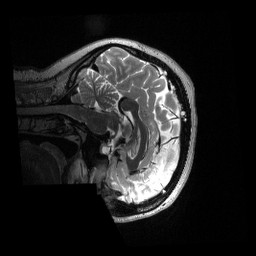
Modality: T2w
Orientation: sagittal
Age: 33
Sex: female
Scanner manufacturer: siemens
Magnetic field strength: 3 T
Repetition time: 3.2 s
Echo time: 0.563 s